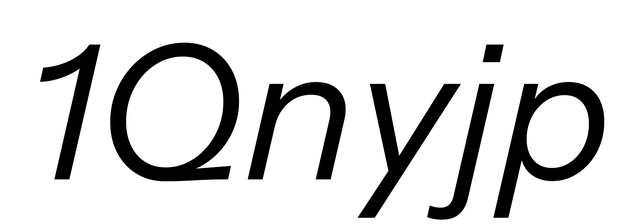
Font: InstrumentSans-Italic_Italic